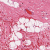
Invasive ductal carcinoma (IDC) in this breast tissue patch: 0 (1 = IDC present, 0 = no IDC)